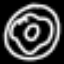
Label: donut